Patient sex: M
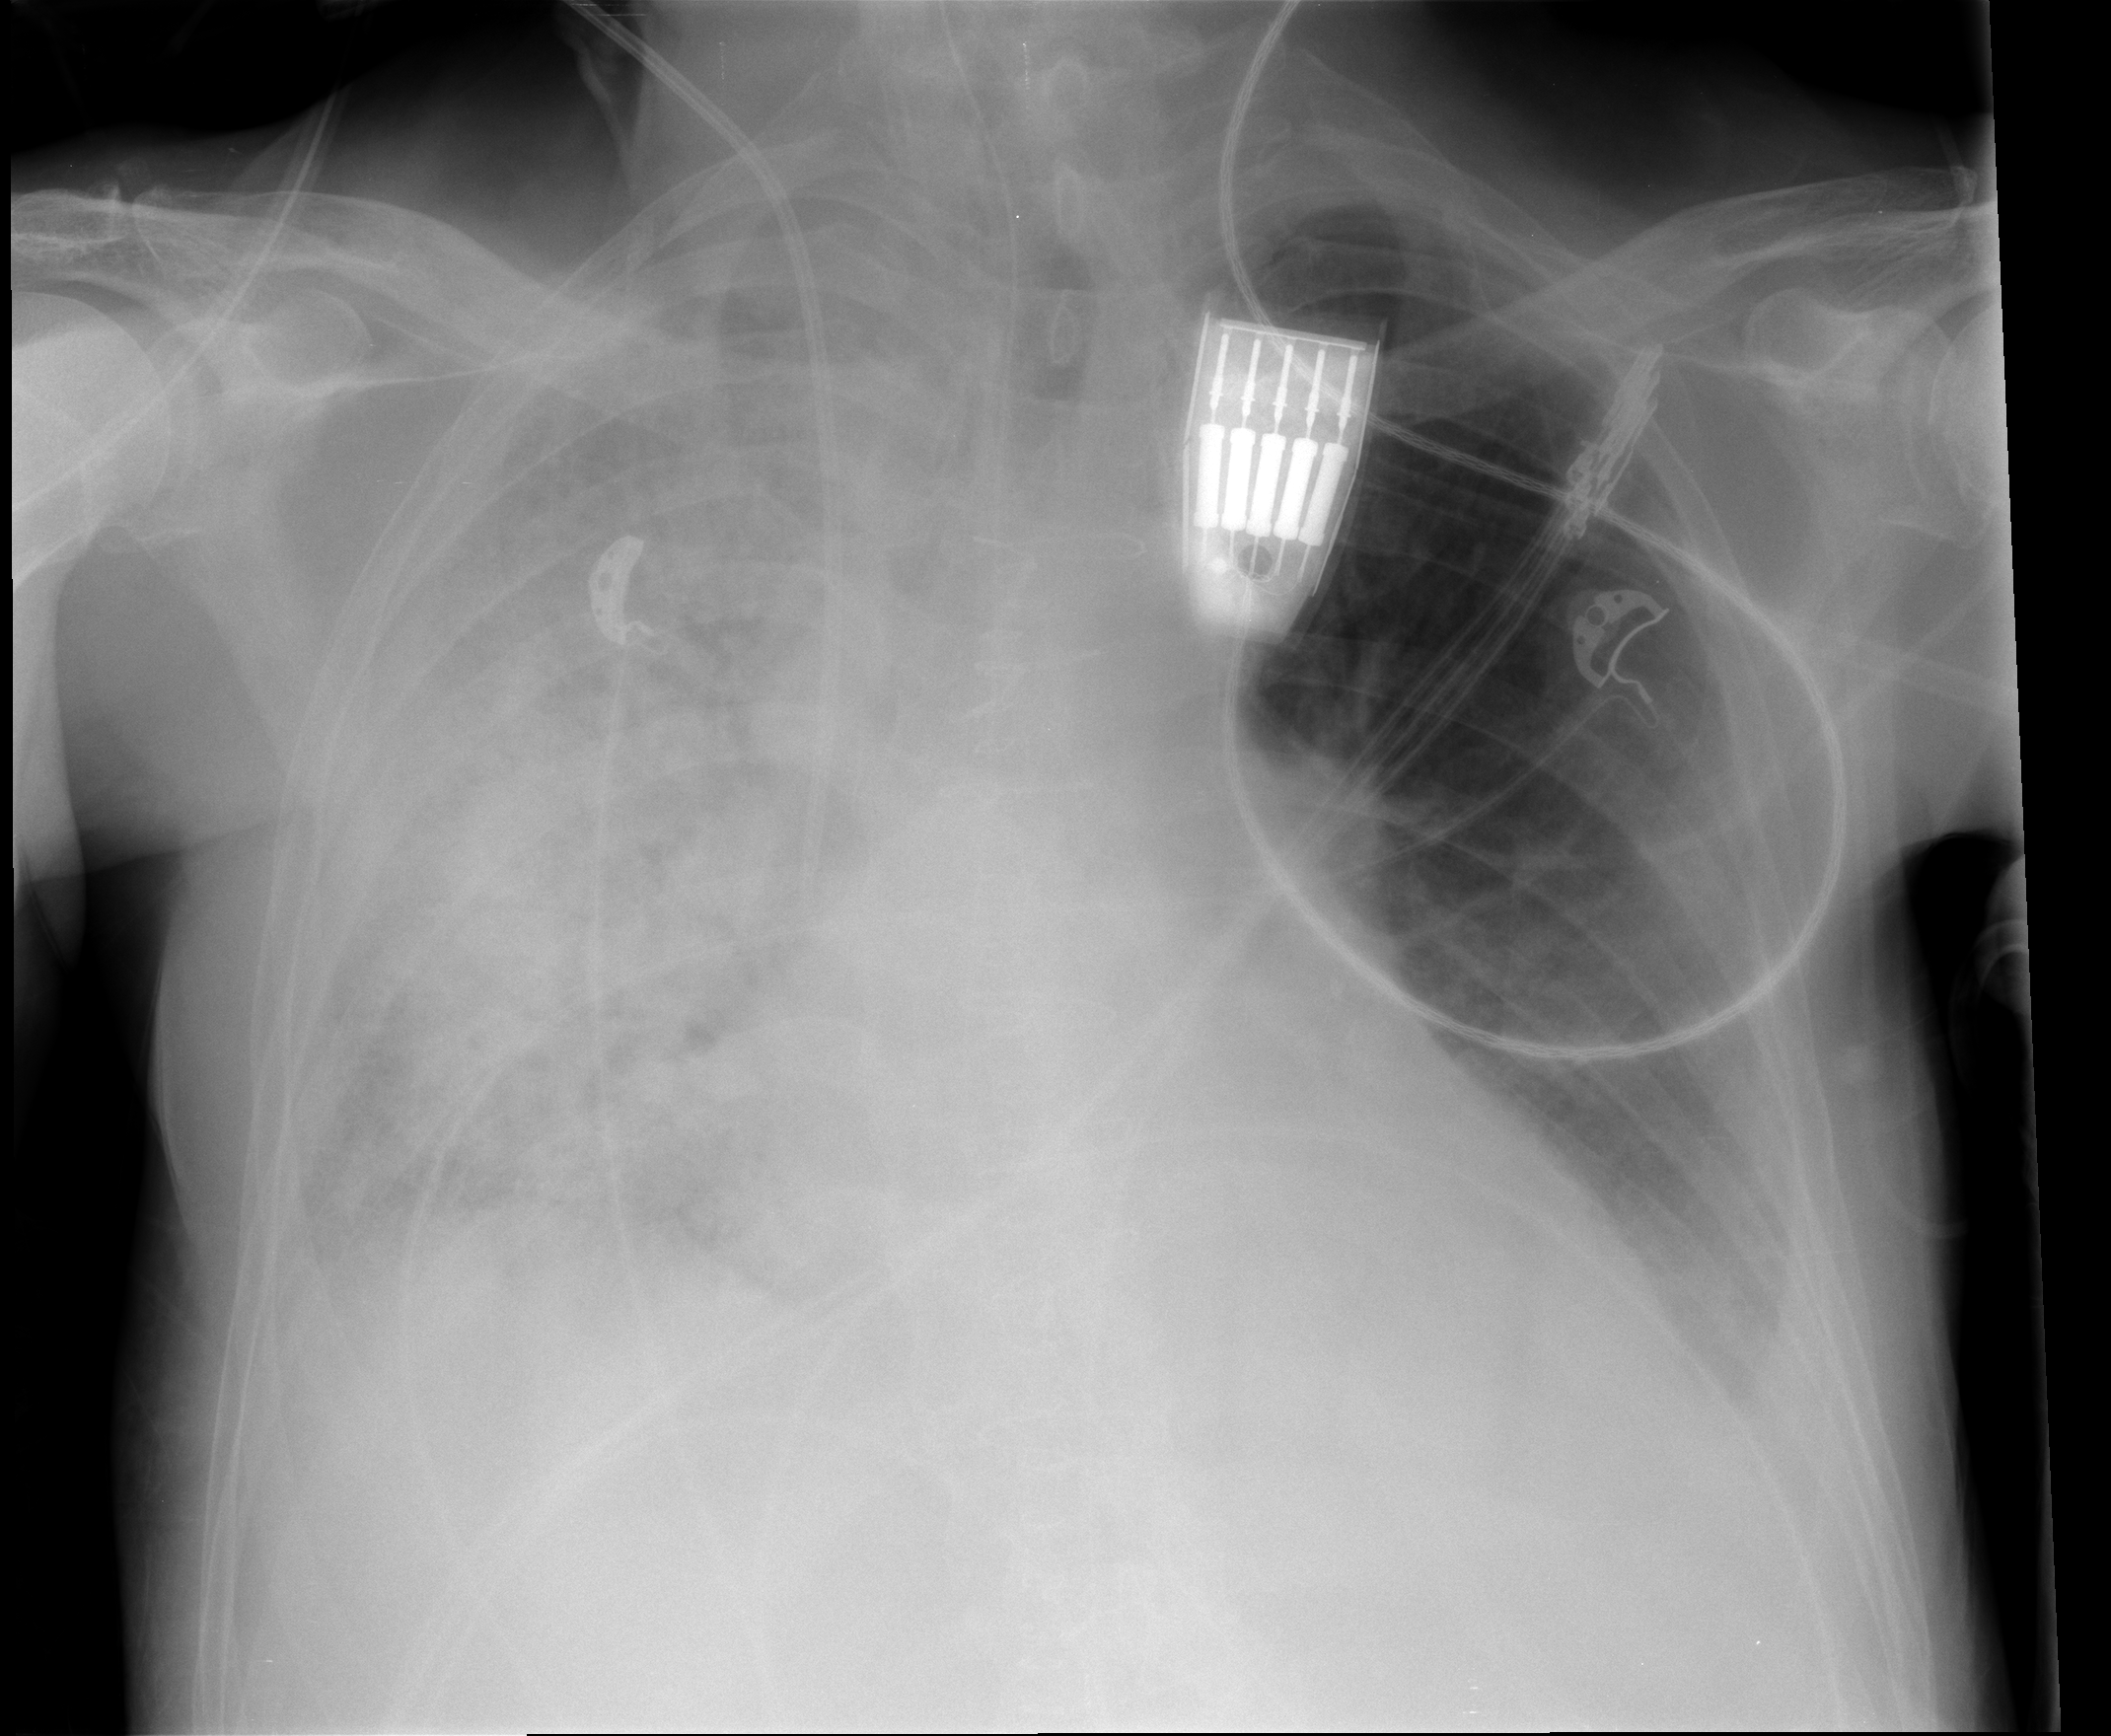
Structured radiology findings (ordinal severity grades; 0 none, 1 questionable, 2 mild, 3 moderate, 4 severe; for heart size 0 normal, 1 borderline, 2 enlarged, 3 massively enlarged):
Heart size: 2
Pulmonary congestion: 0
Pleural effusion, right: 2
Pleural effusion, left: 2
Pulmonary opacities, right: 3
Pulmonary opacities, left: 0
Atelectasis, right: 3
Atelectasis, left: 1